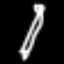
Label: pencil